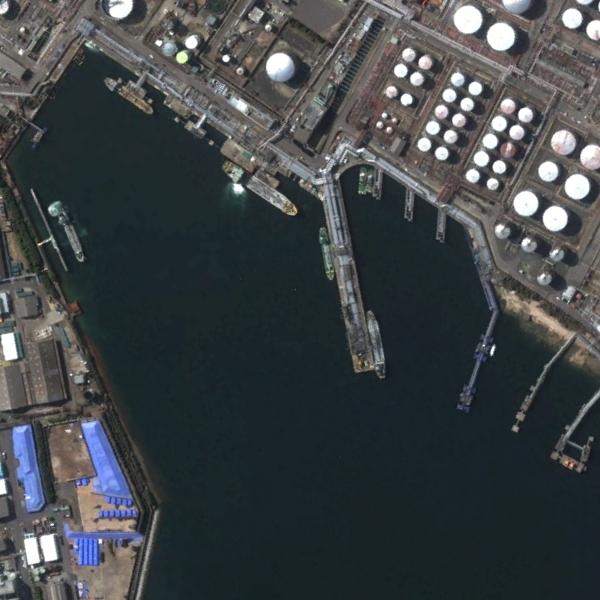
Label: Port